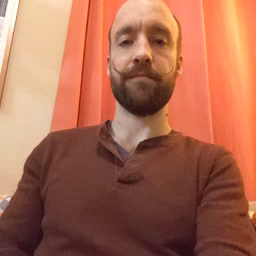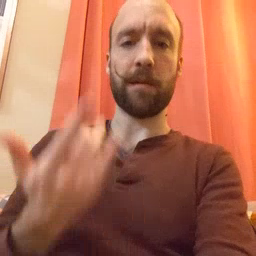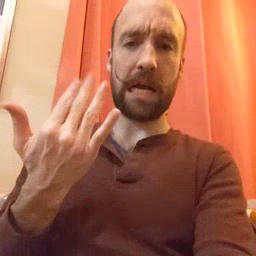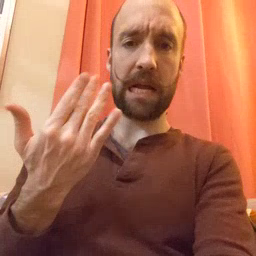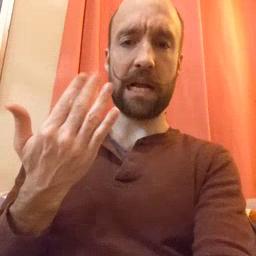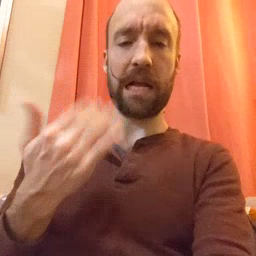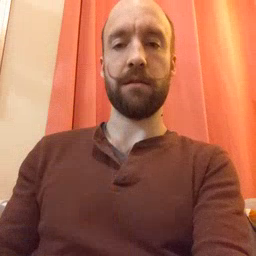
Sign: wait